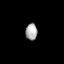
Tissue: prostate
Cell type: B cells
Senescence score: 0.7022
Nuclear area (px): 190
Mean DAPI intensity: 171.737